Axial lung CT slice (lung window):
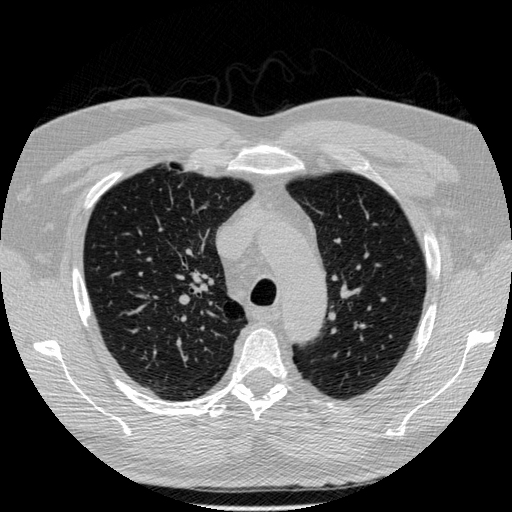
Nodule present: no